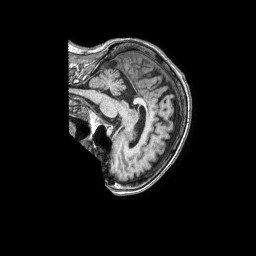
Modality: T1w
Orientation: sagittal
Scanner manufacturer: philips
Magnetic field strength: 1.5 T
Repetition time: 0.0072 s
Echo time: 0.003259 s